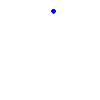
Particle: kaon